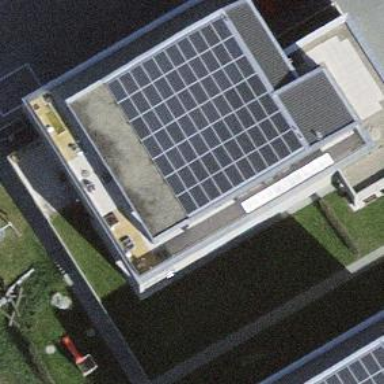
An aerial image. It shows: Solar power generator utilizing photovoltaic technology with solar photovoltaic panels.